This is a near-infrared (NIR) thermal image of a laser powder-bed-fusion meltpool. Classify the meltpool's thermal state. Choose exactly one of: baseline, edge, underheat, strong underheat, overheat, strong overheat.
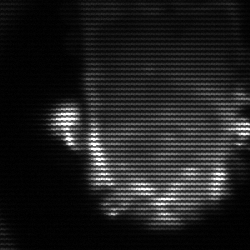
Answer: baseline